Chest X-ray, AP view. Patient: 23 years old, sex M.
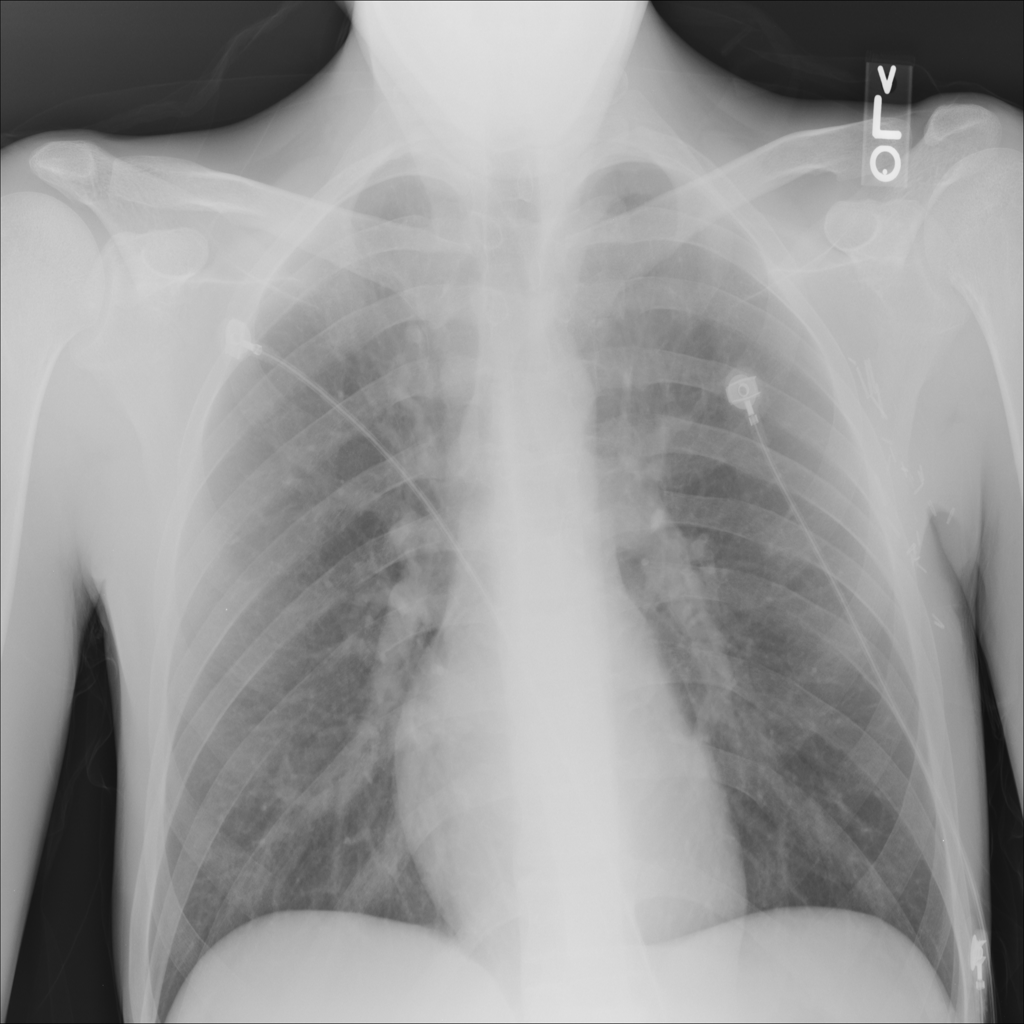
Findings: No Finding